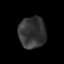
Tissue: prostate
Cell type: T cells
Senescence score: 0.3428
Nuclear area (px): 832
Mean DAPI intensity: 51.837